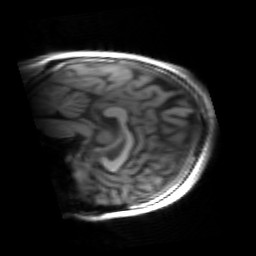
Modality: inplaneT1
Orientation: sagittal
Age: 22
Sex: male
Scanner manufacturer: siemens
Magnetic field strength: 3 T
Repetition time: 1.2 s
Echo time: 0.00251 s